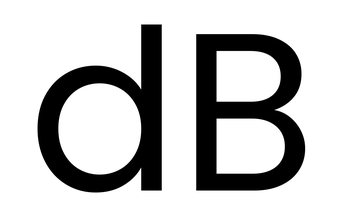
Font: Poppins-Regular